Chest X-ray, AP view. Patient: 28 years old, sex F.
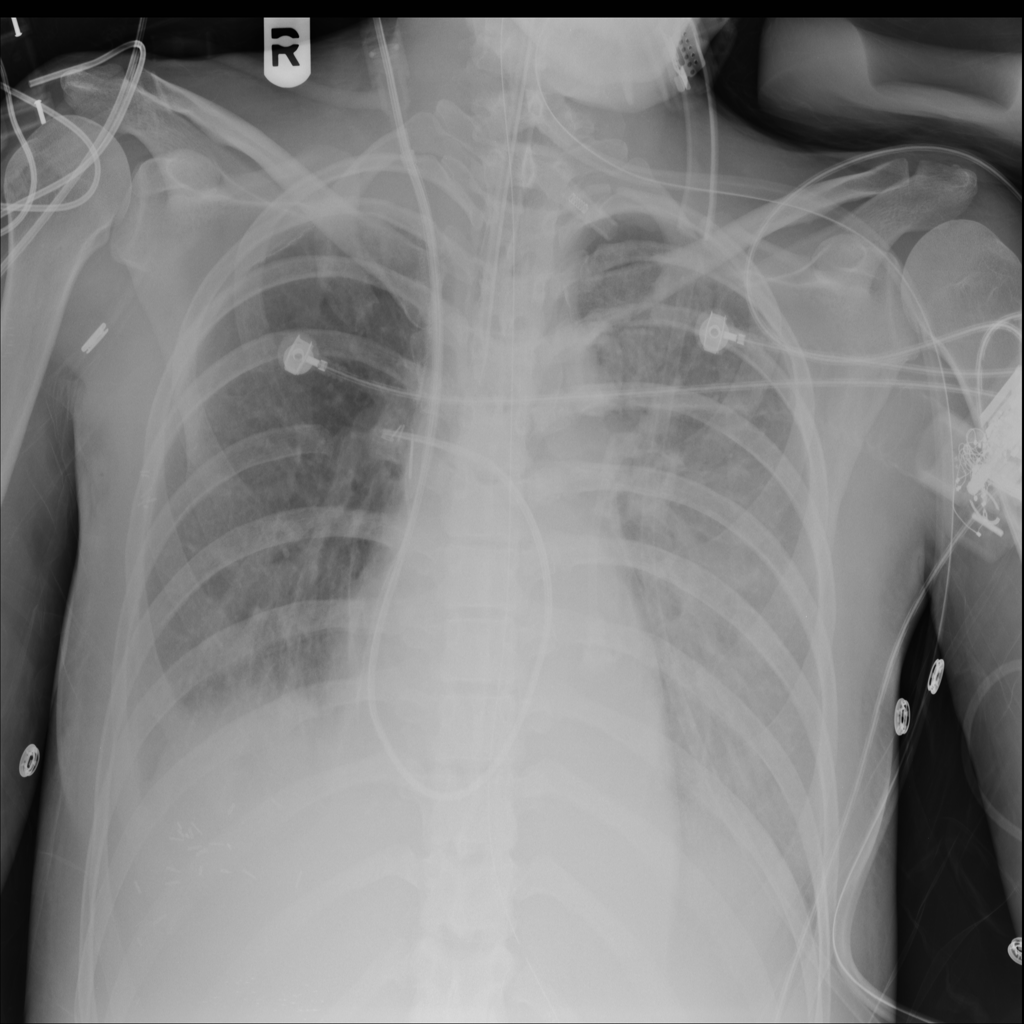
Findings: Infiltration